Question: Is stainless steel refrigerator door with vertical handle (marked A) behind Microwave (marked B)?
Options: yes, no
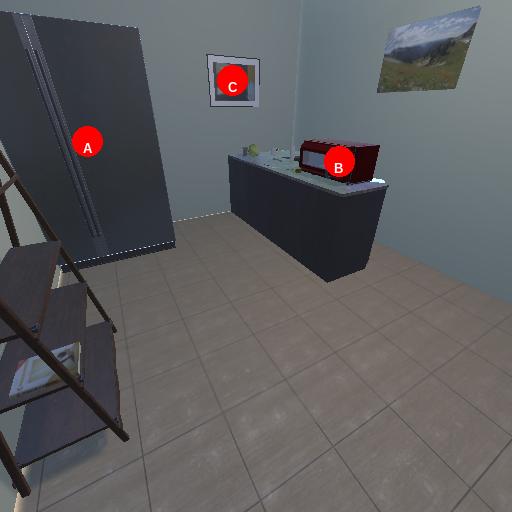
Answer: yes